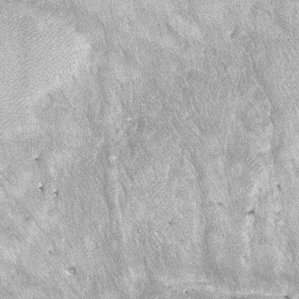
Label: frost